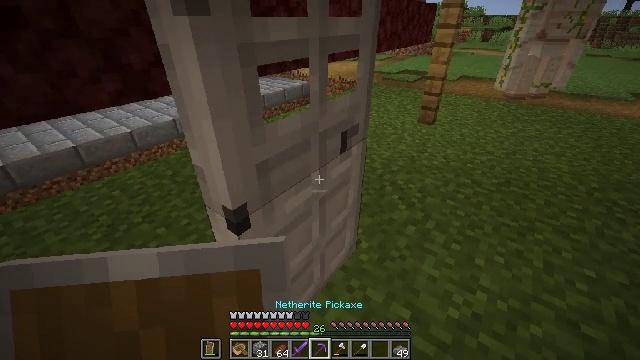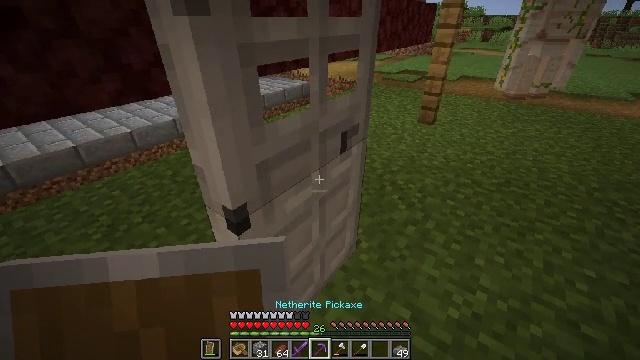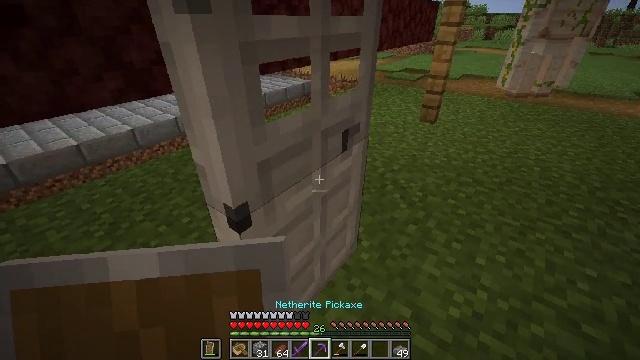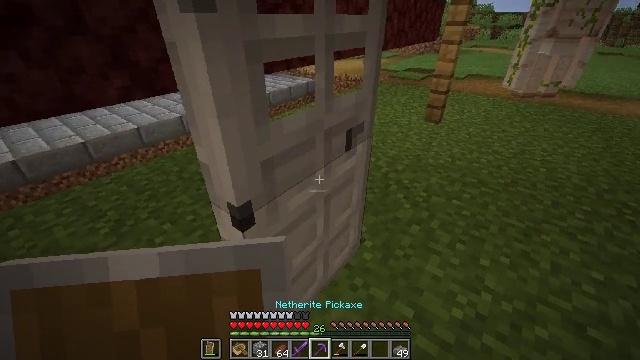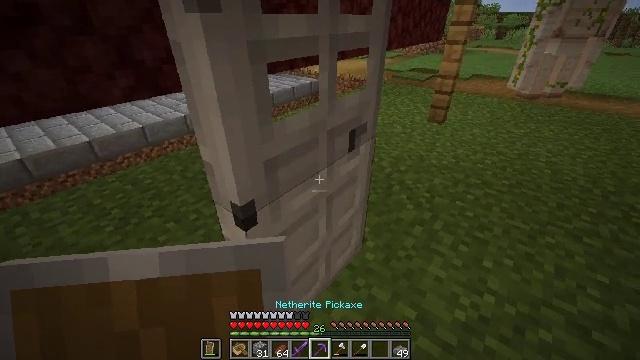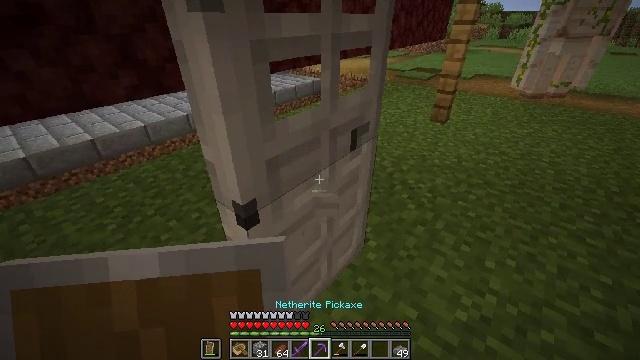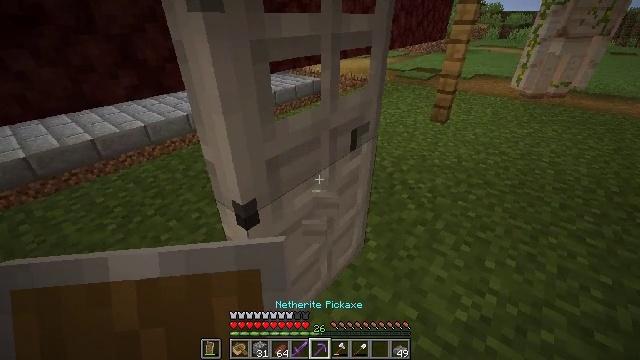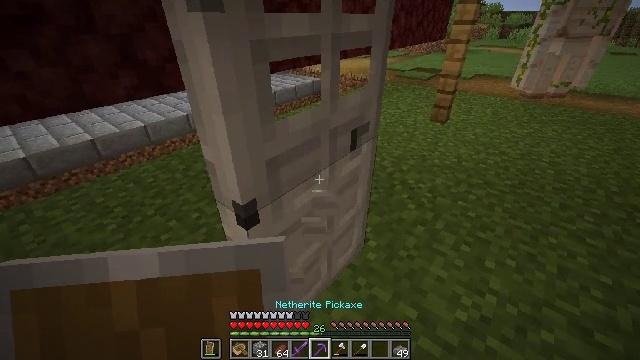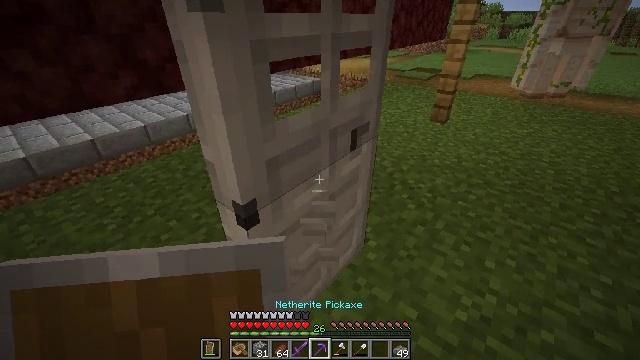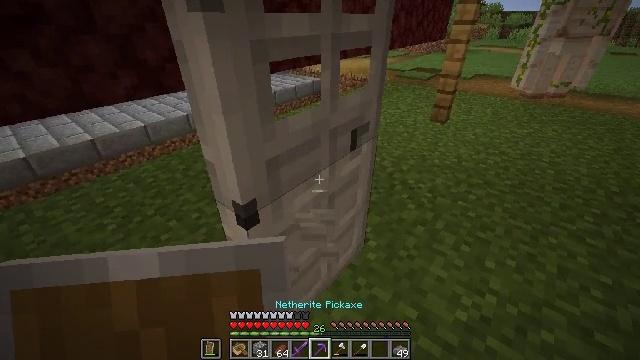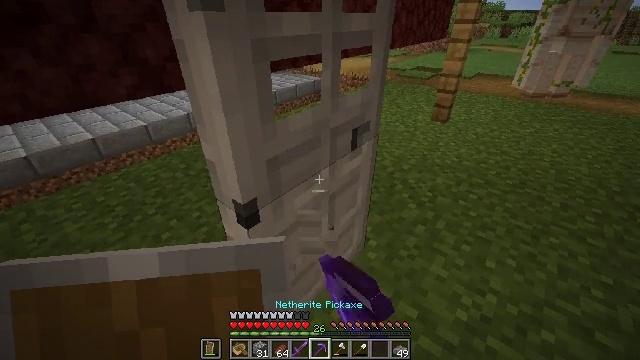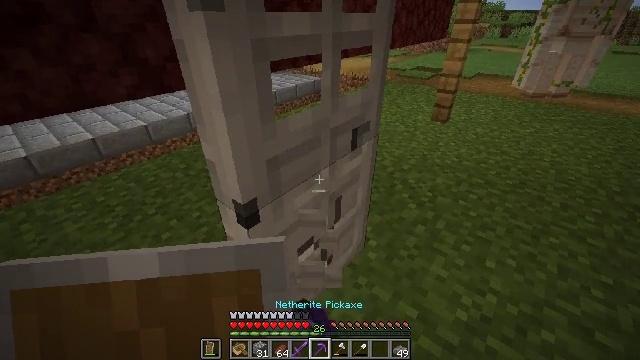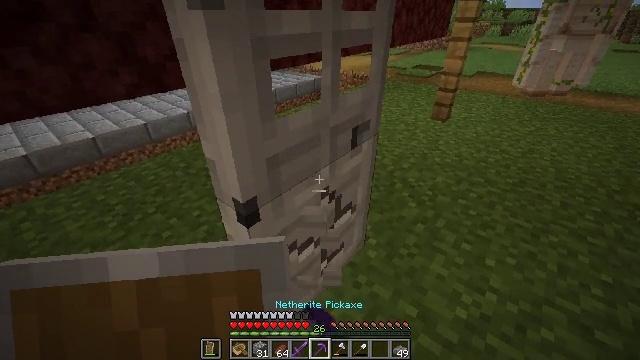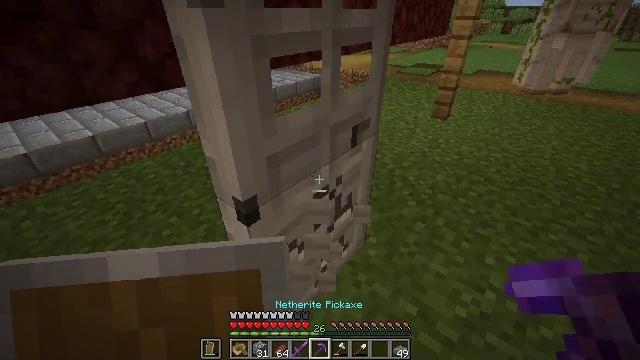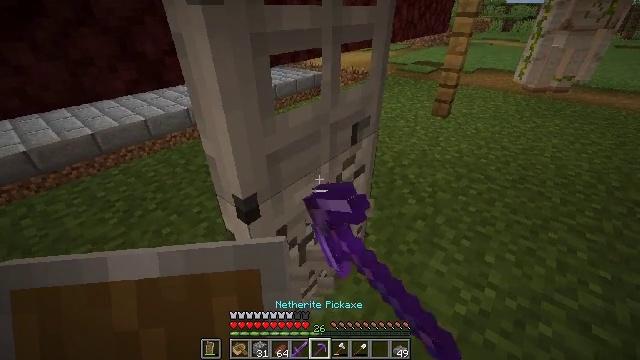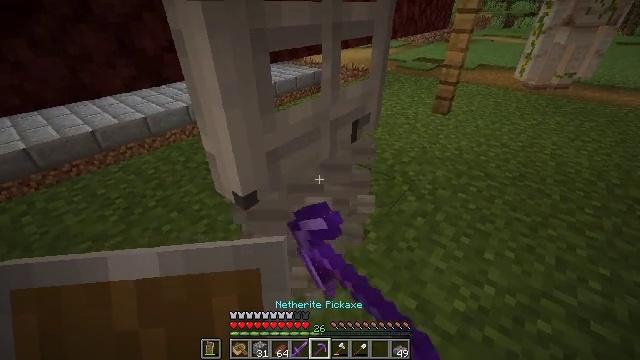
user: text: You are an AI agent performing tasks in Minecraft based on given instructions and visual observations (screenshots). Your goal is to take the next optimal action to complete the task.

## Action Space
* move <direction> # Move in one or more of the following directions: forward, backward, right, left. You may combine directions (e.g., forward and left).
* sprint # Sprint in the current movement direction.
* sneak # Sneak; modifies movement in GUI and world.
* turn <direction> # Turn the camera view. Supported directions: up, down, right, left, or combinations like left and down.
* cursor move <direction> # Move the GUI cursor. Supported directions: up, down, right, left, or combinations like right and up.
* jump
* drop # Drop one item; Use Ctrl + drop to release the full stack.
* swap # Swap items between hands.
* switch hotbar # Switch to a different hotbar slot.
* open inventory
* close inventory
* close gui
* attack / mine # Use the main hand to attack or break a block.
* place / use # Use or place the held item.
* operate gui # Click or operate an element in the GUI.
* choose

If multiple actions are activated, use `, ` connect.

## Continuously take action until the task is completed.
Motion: motion action
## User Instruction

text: Gather the iron door by mining it.
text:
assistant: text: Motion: no_op
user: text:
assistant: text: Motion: no_op
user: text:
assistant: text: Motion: no_op
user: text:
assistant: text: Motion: no_op
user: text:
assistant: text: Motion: attack / mine
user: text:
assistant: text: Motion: attack / mine
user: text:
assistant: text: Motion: attack / mine
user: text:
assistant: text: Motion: attack / mine
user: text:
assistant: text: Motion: attack / mine
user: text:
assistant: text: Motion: attack / mine
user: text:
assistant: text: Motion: attack / mine
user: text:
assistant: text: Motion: attack / mine
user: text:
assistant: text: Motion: attack / mine
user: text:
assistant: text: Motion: attack / mine
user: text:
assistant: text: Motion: attack / mine
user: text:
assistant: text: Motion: attack / mine
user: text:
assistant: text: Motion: attack / mine
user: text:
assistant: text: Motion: attack / mine
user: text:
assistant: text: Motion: attack / mine
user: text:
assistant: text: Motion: attack / mine
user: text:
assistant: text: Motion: attack / mine